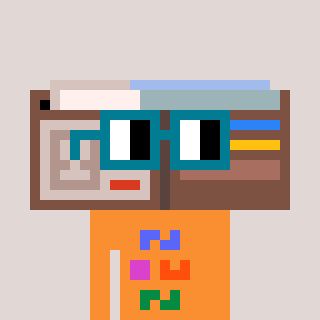
a pixel art character with square dark green glasses, a wallet-shaped head and a orange-colored body on a warm background